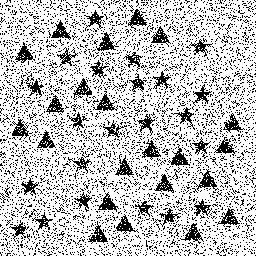
Squares: 0
Triangles: 22
Stars: 22
Total shapes: 44